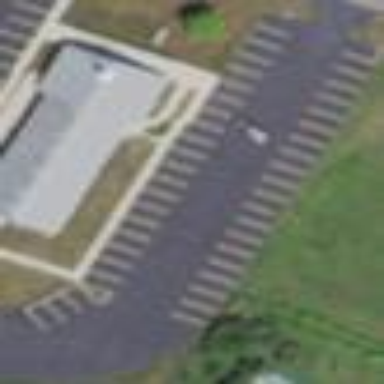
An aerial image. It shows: Parking area with surface.